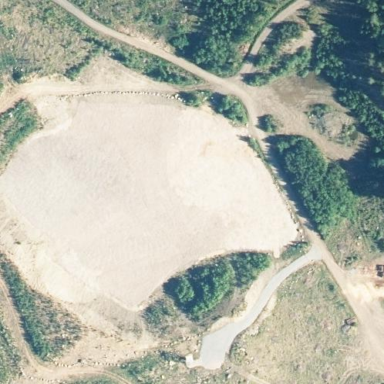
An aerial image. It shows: Quarry that is source of aggregate.